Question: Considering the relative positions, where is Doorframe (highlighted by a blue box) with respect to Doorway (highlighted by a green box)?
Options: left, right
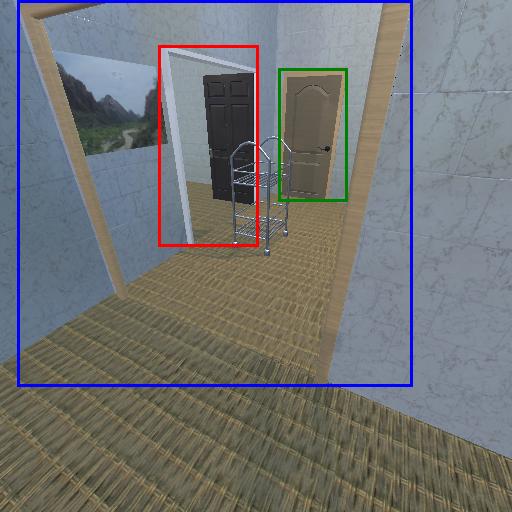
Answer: left